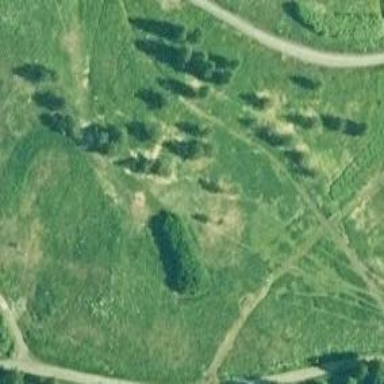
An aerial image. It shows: Disc golf basket.